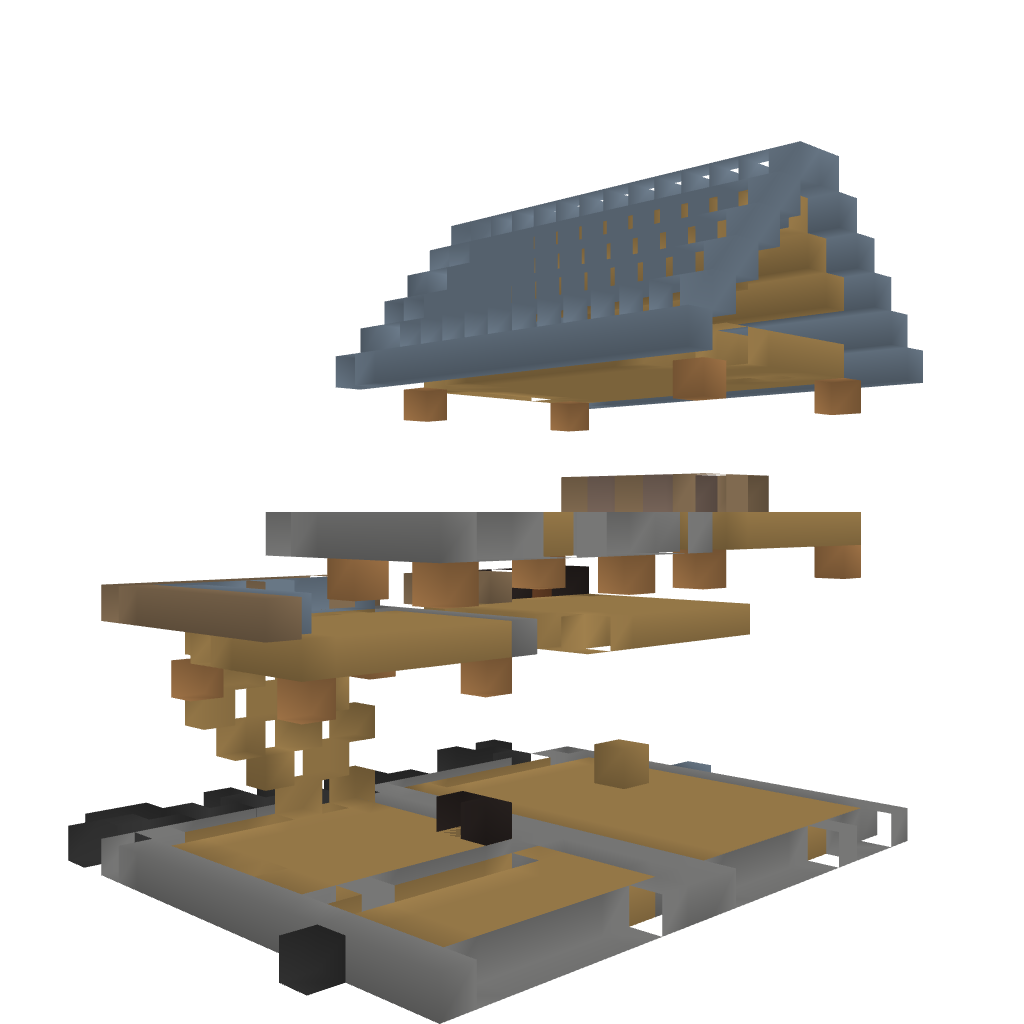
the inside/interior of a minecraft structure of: A modern house.